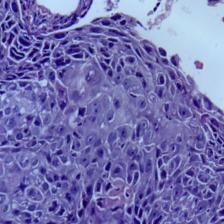
Diagnosis: OSCC